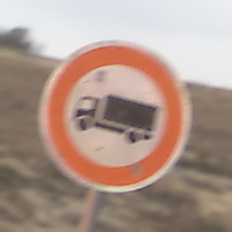
Verkehrszeichen: VerbotFuerKraftfahrzeugeUeberDreiKommaFuenfTonnen
Umgebung: Outdoor, Nature
Tageszeit: MorningAfternoon
Wetter: Overcast
Licht: Natural
Jahreszeit: NotSpecified
Kontrast: LowContrast